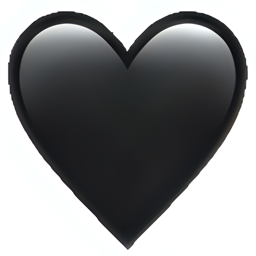
Name: black heart
Emoji: 🖤
Group: Smileys & Emotion
Sub-group: emotion